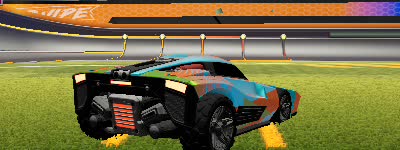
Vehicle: breakout